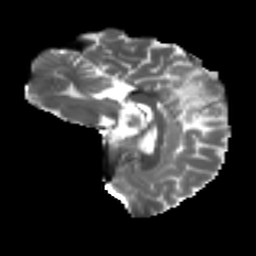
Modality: T2w
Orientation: sagittal
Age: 34
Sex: male
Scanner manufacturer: ge
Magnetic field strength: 3 T
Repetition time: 7.8 s
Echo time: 0.0606 s